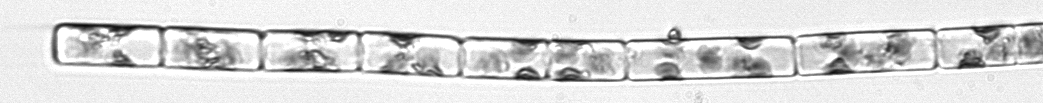
Label: Guinardia_delicatula